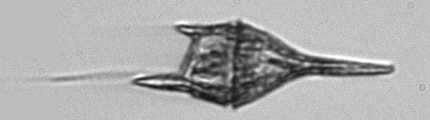
Label: Tripos_lineatus